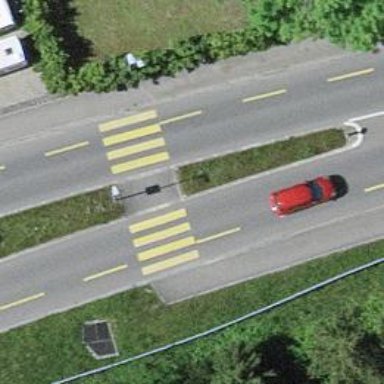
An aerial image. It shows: Secondary road with dedicated lane for cyclists.